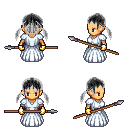
a pixel art fantasy rpg character, female body template, human, tanned skin, underdress, teal pants, gray twin-tailed hairstyle, gold gloves, spear, four views (front, back, left, right), 2x2 character sprite sheet, small pixel art, hard edges, no anti-aliasing